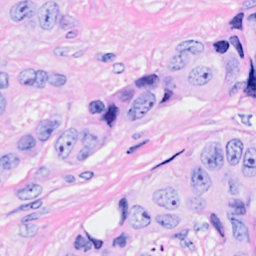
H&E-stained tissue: Breast